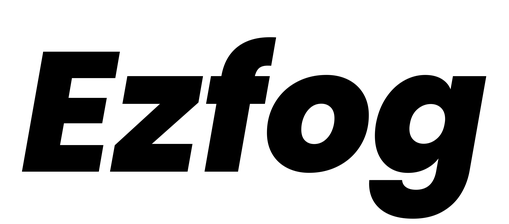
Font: Poppins-ExtraBoldItalic